Question: I guess the question I've placed explains itself clearly. Tried different solutions available on the internet but getting more than confused.

First I tried to get the fading effect in action bar <URL>
But the result was, that the imageview that was placed on the activity screen, along with the action bar, the image too started exhibiting the same properties. Tried to alter, the action bar became fully transparent, and image still continued to exhibit the property.
Any help would be greatly obliged. Thanks
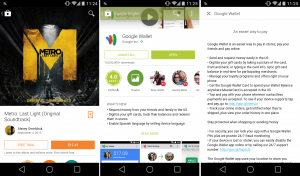
Answer: You can take a look into the Google IO 2014 app which has this effect.
Source code and information on the google dev blog : <URL>
You can also use library like Parraloid : <URL>
Combine it with the tutorial for fading the actionbar and you're good to go.